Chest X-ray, AP view. Patient: 26 years old, sex M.
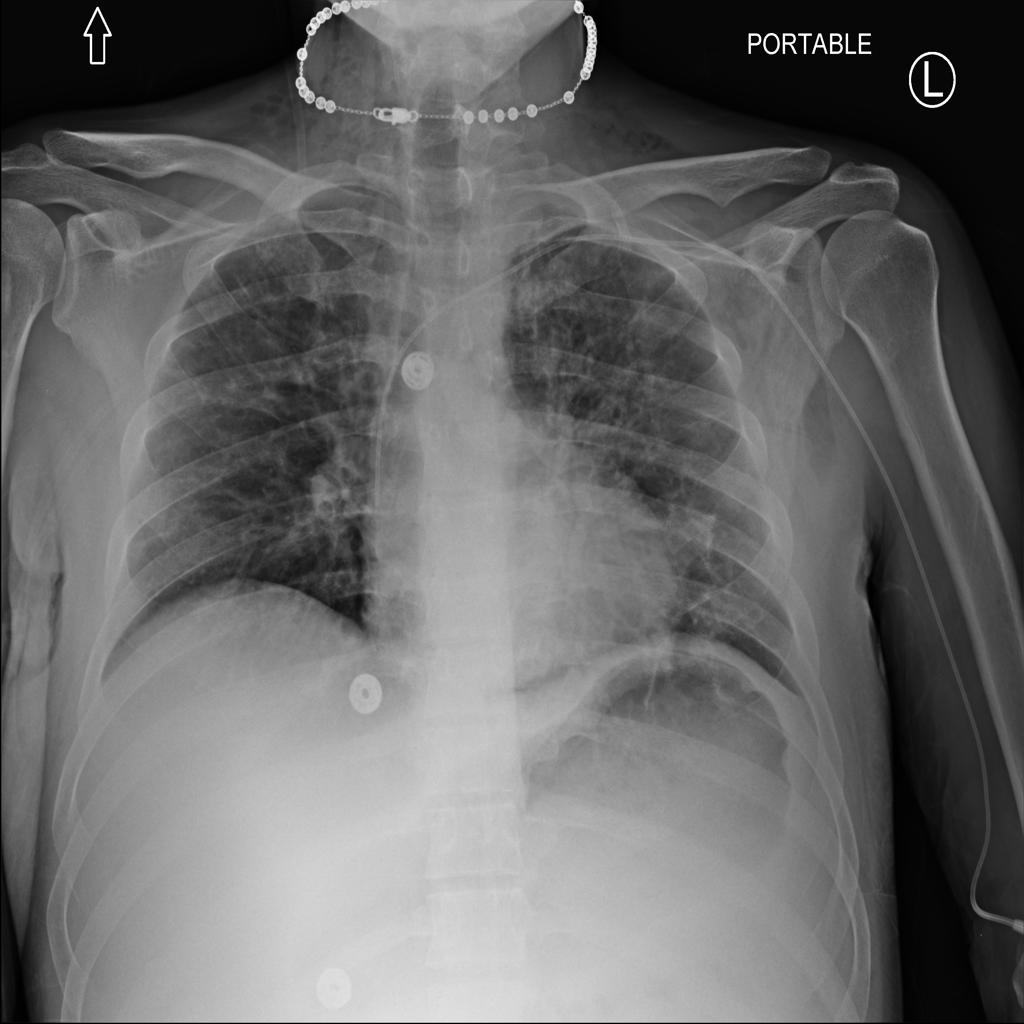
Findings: Infiltration